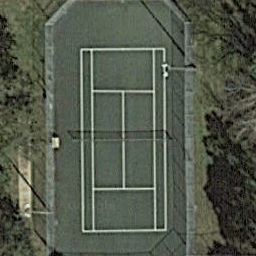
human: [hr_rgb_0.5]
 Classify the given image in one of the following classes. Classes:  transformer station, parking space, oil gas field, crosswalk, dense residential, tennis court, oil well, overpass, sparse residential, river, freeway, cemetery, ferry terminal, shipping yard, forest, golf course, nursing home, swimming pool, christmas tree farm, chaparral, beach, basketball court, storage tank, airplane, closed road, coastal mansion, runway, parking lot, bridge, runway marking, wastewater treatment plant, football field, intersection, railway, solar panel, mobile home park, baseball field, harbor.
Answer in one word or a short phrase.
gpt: tennis court